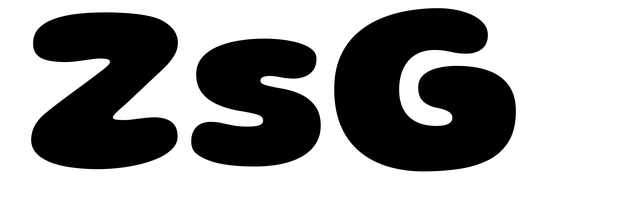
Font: Gluten_ExtraBold